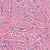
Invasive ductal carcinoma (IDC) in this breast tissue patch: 1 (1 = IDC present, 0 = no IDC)